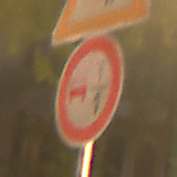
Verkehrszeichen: VerbotUeberholenEinspurigeFahrzeuge
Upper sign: KurveLinks
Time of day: Night
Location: Outdoor (Urban)
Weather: Clear
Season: NotSpecified
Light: Artificial